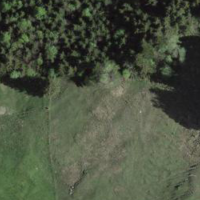
EUNIS habitat code: 25
Species observed at this site:
Petasites albus